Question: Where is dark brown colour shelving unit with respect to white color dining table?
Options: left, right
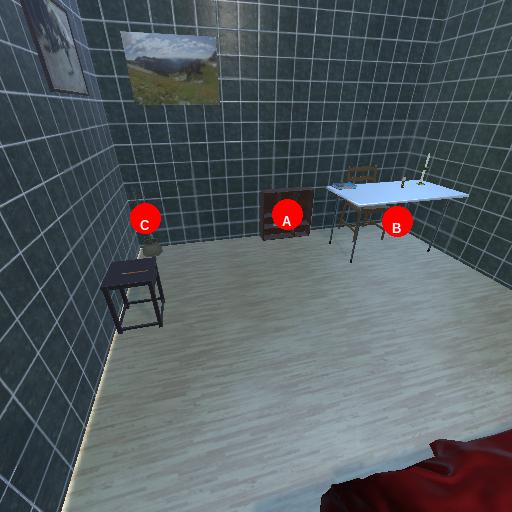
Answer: left